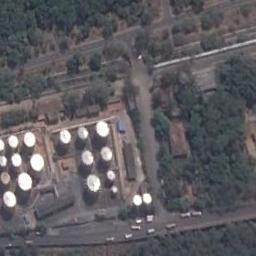
Label: storage tanks